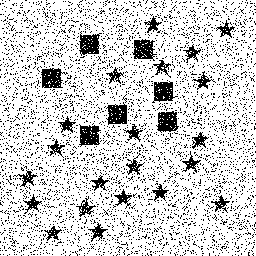
Squares: 7
Triangles: 0
Stars: 21
Total shapes: 28